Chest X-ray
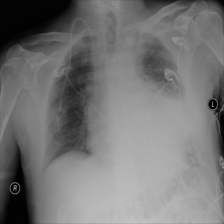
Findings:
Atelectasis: negative
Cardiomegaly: negative
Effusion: negative
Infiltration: negative
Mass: negative
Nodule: negative
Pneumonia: negative
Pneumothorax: negative
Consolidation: positive
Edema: negative
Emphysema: negative
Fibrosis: negative
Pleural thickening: negative
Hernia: negative